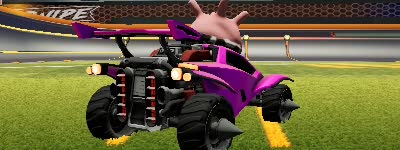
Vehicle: octane